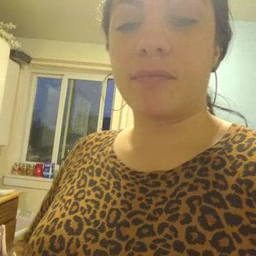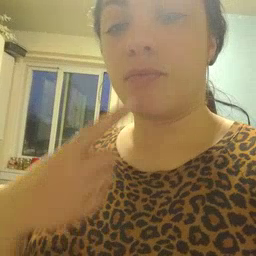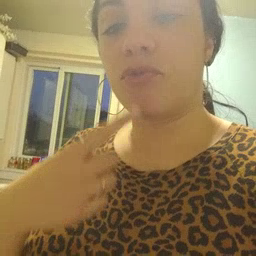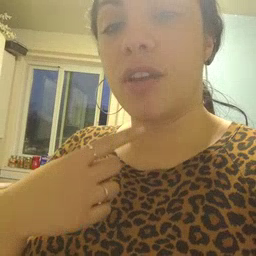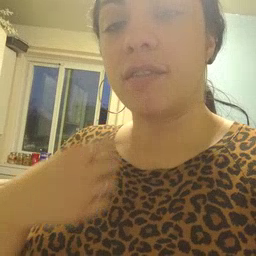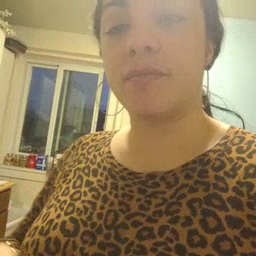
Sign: red